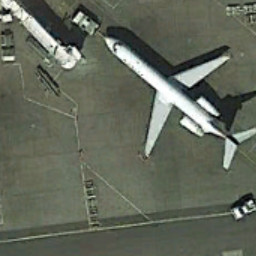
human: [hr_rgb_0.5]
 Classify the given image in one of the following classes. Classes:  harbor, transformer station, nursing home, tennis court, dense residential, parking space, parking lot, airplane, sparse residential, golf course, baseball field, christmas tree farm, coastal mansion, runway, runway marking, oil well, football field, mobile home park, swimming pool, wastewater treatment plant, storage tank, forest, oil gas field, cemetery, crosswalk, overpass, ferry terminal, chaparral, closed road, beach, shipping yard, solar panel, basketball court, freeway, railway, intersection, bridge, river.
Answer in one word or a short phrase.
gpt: airplane